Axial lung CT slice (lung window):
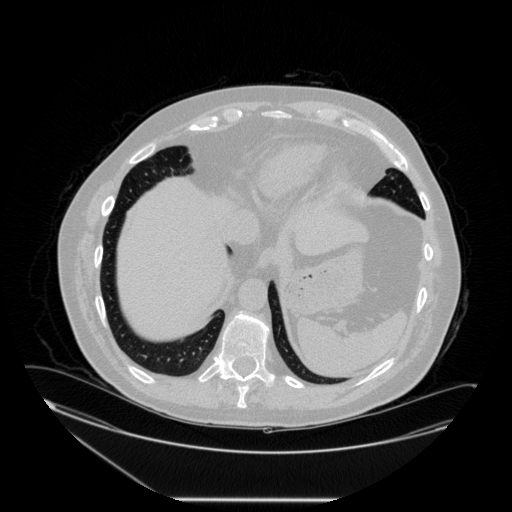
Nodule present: no